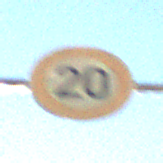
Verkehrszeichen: Geschwindigkeit20
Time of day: MorningAfternoon
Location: Outdoor (Nature)
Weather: PartlyCloudy
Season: NotSpecified
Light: Natural